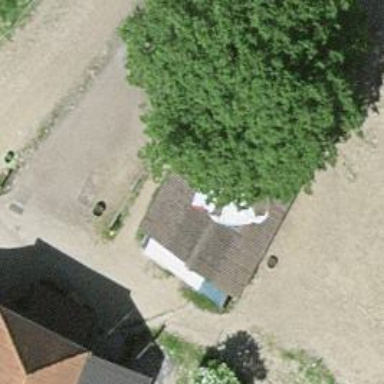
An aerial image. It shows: Rural barn.